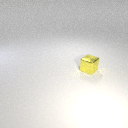
small yellow metal cube